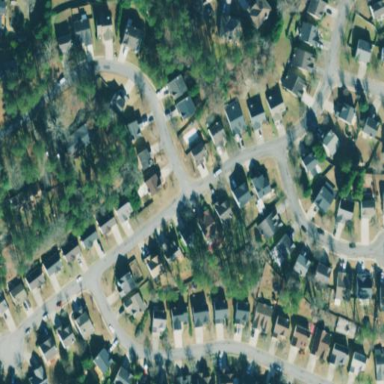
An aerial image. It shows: Residential area within neighborhood.